Question: I was reading <URL> and I saw this code which produces a function overload:
'''
function addMethod(object, name, fn)
{
var old = object[name];
object[name] = function ()
{
if(fn.length == arguments.length) return fn.apply(this, arguments)
else if(typeof old == 'function') return old.apply(this, arguments);
};
}
function Ninjas()
{
var ninjas = ["Dean Edwards", "Sam Stephenson", "Alex Russell"];
// addMethod is defined in Listing 2-28
addMethod(this, "find", function ()
{
return ninjas;
});
addMethod(this, "find", function (name)
{
var ret = [];
for(var i = 0; i < ninjas.length; i++)
if(ninjas[i].indexOf(name) == 0) ret.push(ninjas[i]);
return ret;
});
addMethod(this, "find", function (first, last)
{
var ret = [];
for(var i = 0; i < ninjas.length; i++)
if(ninjas[i] == (first + " " + last)) ret.push(ninjas[i]);
return ret;
});
}
var ninjas = new Ninjas();
assert(ninjas.find().length == 3, "Finds all ninjas");
assert(ninjas.find("Sam").length == 1, "Finds ninjas by first name");
assert(ninjas.find("Dean", "Edwards").length == 1, "Finds ninjas by first and last name");
assert(ninjas.find("Alex", "X", "Russell") == null, "Does nothing");
function assert(a,b)
{
if (a==true) console.log(b) ; else console("----");
}
'''
As far as I understand, the 'addMethod' always keeps the 'old' value of the function (via closure).
So finally, there is function which checks a condition, and if it fails, it invokes the 'old' function which .
However I don't understand the evaluation of 'arguments.length' (I know the differences between 'function().length' and 'argument.length').
To which rectangle does 'arguments' refer to?

I tracked it in debugger, and I'm getting confused because at first, the function registers (so 'arguments.length' is 3 '[(object, name, fn)]', but later it is invoked so now there are another arguments.
How is that working?
<URL>
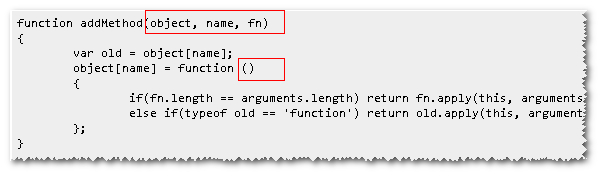
Answer: > But does arguments refers to : (which rectangle ?)
The 2nd -- 'object[name] = function ()'
'arguments' will always refer to the object for the inner-most 'function' declaration/expression. The 'arguments' of any 'function's, such as 'addMethod(object, name, fn)', will be shadowed and rendered inaccessible since they all use the same identifier.
---
It's comparing the number of arguments that were named ('fn.length') to the the number of arguments passed in ('arguments.length'), using the 1st match. So that:
'''
ninjas.find() // (0 == 0), uses 'function ()'
ninjas.find("Sam") // (1 == 1), uses 'function (name)'
ninjas.find("Dean", "Edwards") // (2 == 2), uses 'function (first, last)'
ninjas.find("Alex", "X", "Russell") // (? == 3), no match, returns 'undefined'
'''